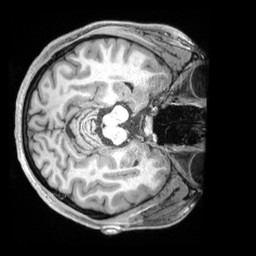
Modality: T1w
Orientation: axial
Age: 25
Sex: female
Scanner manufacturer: siemens
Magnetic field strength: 3 T
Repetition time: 2.4 s
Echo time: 0.00226 s